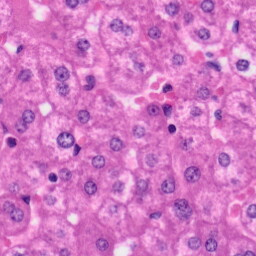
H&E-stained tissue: Liver